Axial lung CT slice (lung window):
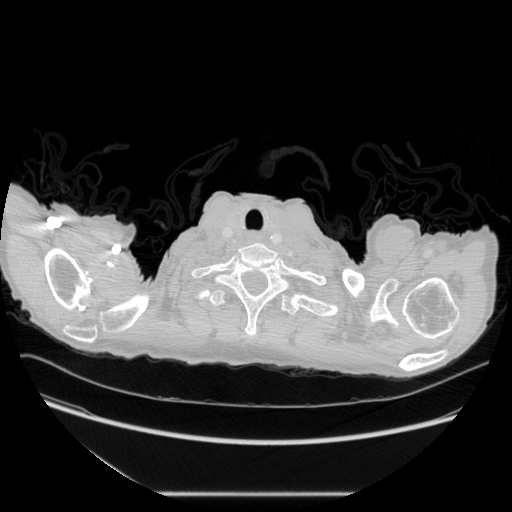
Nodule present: no